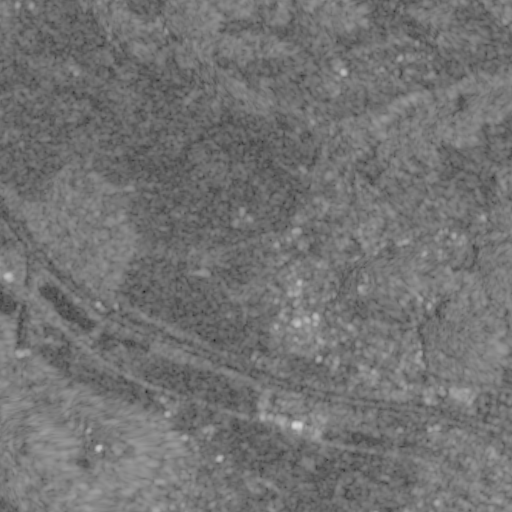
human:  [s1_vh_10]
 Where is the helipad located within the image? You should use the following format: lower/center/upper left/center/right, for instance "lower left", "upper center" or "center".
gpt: The helipad is located in the lower right of the image.
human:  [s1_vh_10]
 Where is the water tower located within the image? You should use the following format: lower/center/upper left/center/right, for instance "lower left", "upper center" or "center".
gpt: The water tower is located in the upper right of the image.
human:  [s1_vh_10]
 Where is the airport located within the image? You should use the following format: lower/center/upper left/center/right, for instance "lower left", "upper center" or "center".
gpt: There is no airport in the image.

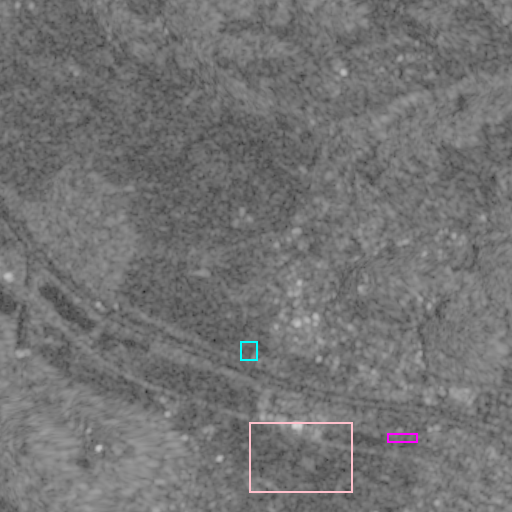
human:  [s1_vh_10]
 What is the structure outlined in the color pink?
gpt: The structure outlined in pink is a crop field.
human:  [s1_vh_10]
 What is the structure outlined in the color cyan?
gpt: The structure outlined in cyan is a park.
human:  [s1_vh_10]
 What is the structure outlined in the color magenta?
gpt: The structure outlined in magenta is a parking lot.
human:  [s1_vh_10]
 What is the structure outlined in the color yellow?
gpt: There is no yellow outline.